Field crop: maize
Growth stage: 2
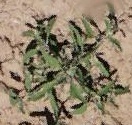
Species: atriplex